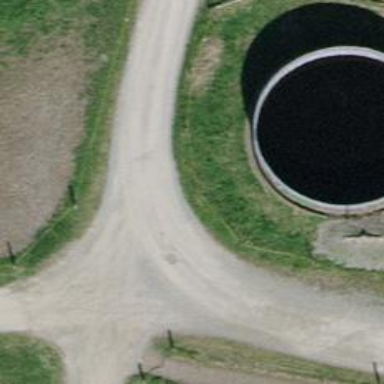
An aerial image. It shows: Silo.